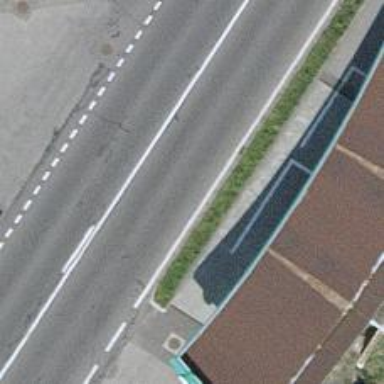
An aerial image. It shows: Fuel station.